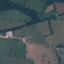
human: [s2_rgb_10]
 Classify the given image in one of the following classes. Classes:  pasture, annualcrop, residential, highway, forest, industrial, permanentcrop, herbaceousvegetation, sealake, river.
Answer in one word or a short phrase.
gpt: Pasture